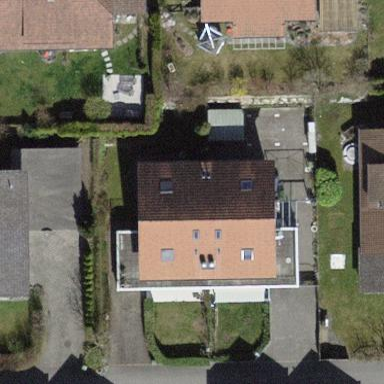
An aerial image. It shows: Semi-detached house.